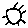
Label: sun